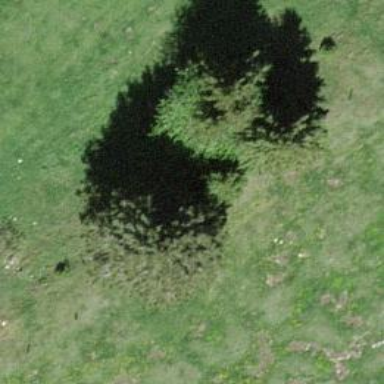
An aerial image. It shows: Needle-leaved tree in nature.